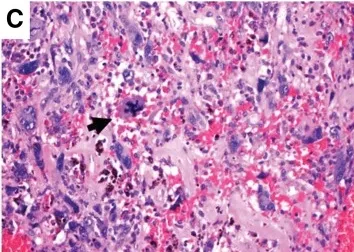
H&E-stained sections of UCOGC. (C) Multiple mitotic figures, including one bizarre pentapolar mitosis (arrow), are observed within a background of multinucleated giant cells and microscopic hemorrhage. Malignant cells demonstrate marked nuclear pleomorphism and hyperchromasia, 200x.
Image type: pathology (h&e)